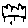
Label: cloud